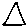
Label: triangle